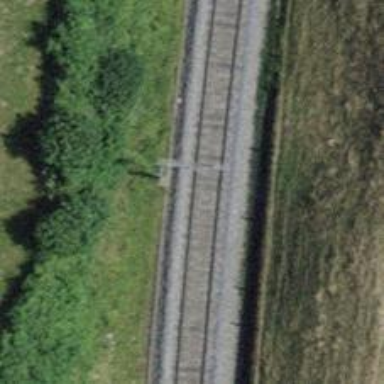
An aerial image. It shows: Single-track electrified railway with contact line.